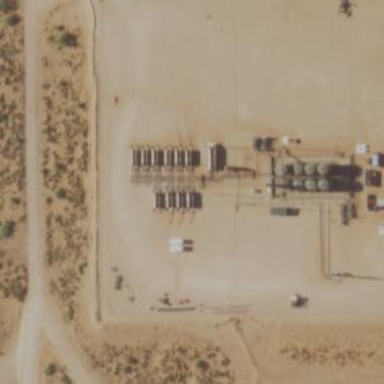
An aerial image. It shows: Petroleum well that is man-made.